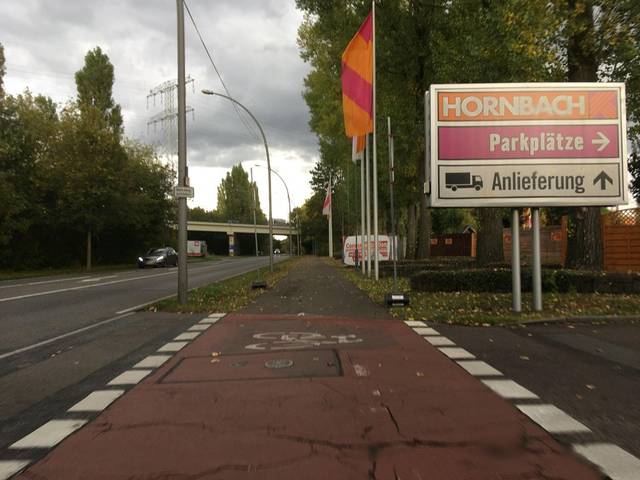
Region: Germany
Coordinates: 52.566, 13.473